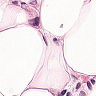
Metastatic tissue present: yes